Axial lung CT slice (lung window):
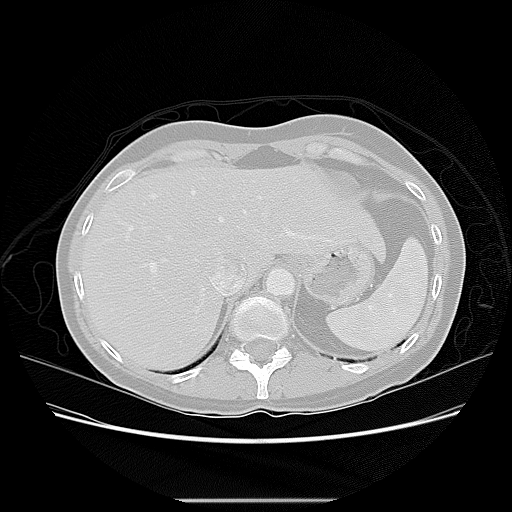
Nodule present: no